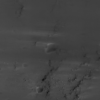
Label: not_dusty